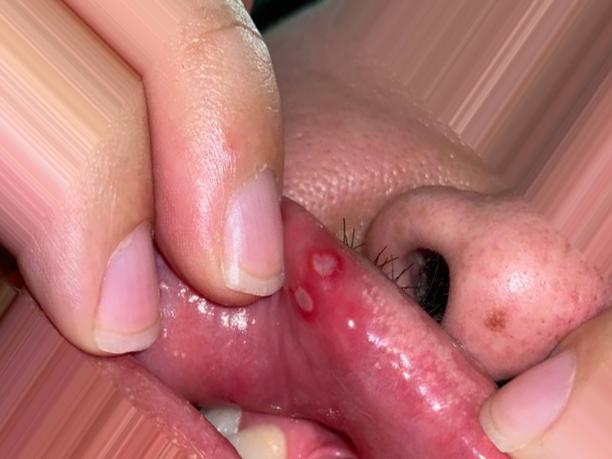
Condition: Mouth Ulcer